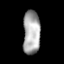
Tissue: lung
Cell type: Epithelial cells
Senescence score: 0.2099
Nuclear area (px): 733
Mean DAPI intensity: 170.638